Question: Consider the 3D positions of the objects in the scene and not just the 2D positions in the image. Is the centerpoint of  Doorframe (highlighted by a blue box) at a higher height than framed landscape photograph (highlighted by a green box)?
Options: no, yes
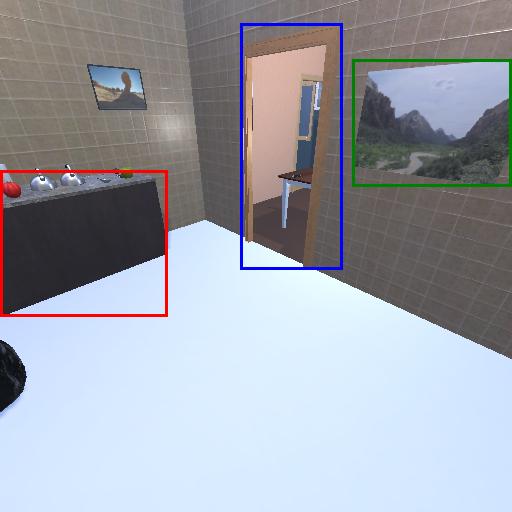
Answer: no